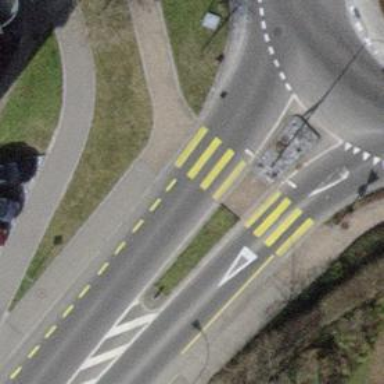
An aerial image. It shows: Uncontrolled zebra crossing on the road.